Question: ;Call check in the code below
'''
to-report calculate-line[x y angle]
let m tan angle
let A m
let B -1
let C (- m * x + y)
report (list A B C)
end
to make-line[a]; a is list containing A, B and C and in that order.
let x 0
let y((- item 2 a) / item 1 a)
let y1 0
let x1((- item 2 a) / item 0 a)
hatch 1[
set size 0.15 setxy x y
pendown
facexy x1 y1
fd 7
]
end
to check
clear-all
crt 1[
set size 2
set shape "arrow"
setxy -3 3
set heading 268
make-line calculate-line xcor ycor heading-to-angle heading
]
end
to-report heading-to-angle [ h ]
report (90 - h) mod 360
end
'''

Why isn't the arrow heading and line in the same direction? I just compute a line from the coordinates of the turtle and heading and plot it. Am I missing some approximation happening in btw the code?
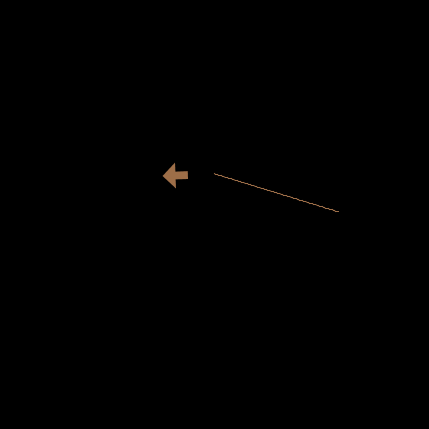
Answer: It works fine if you have the arrow centred at (0,0). See this version of the check procedure from your code:
'''
to check
clear-all
crt 1
[ set size 2
set shape "arrow"
setxy 0 0
set heading random 360
make-line calculate-line xcor ycor heading
]
end
'''
But if you change the'setxy 0 0' to other locations (such as 'setxy 3 2') the whole thing separates. This suggests that there is no approximation, the problem is your calculation of the line coordinates. Probably in your calculation of the list of A, B and C, but I can't actually work out what they are supposed to be and the variable names are no help.